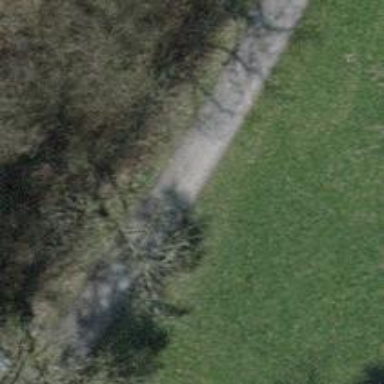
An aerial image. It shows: Track with fine gravel surface of the highest grade level.